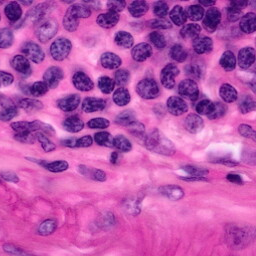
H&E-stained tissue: Pancreatic